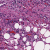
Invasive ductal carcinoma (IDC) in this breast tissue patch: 1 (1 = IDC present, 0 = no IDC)